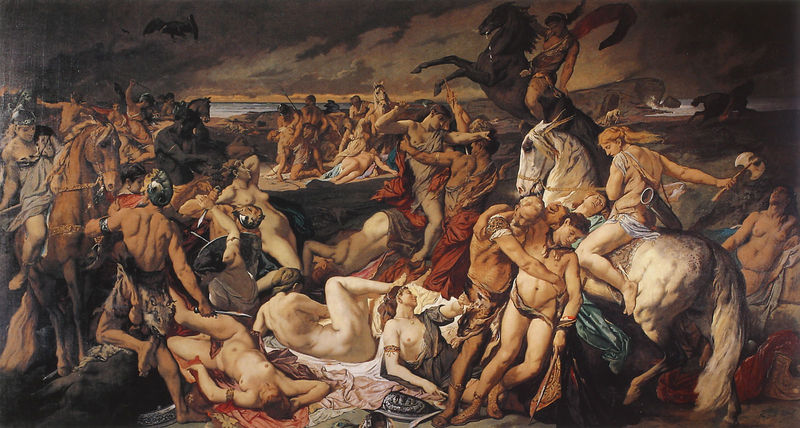
Titel: Die Amazonenschlacht, zweite Fassung
Künstler: Anselm Feuerbach
Institution: Nürnberg, Städtische Galerie
Schlagwörter: gemälde, himmel, kampf, körper, mann, meer, nackt, frauen, menschen, sand, ufer, frau, männer, tod, öl, stoff, pferd, pferde, reiter, reiterin, brüste, querformat, nackte, nacktheit, schild, raub, helm, himme, axt, wollust, amazonen, beil, gericault, delacroix, reiterinnen, massenszene, raub der sabinerinnen, sabinen